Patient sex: M
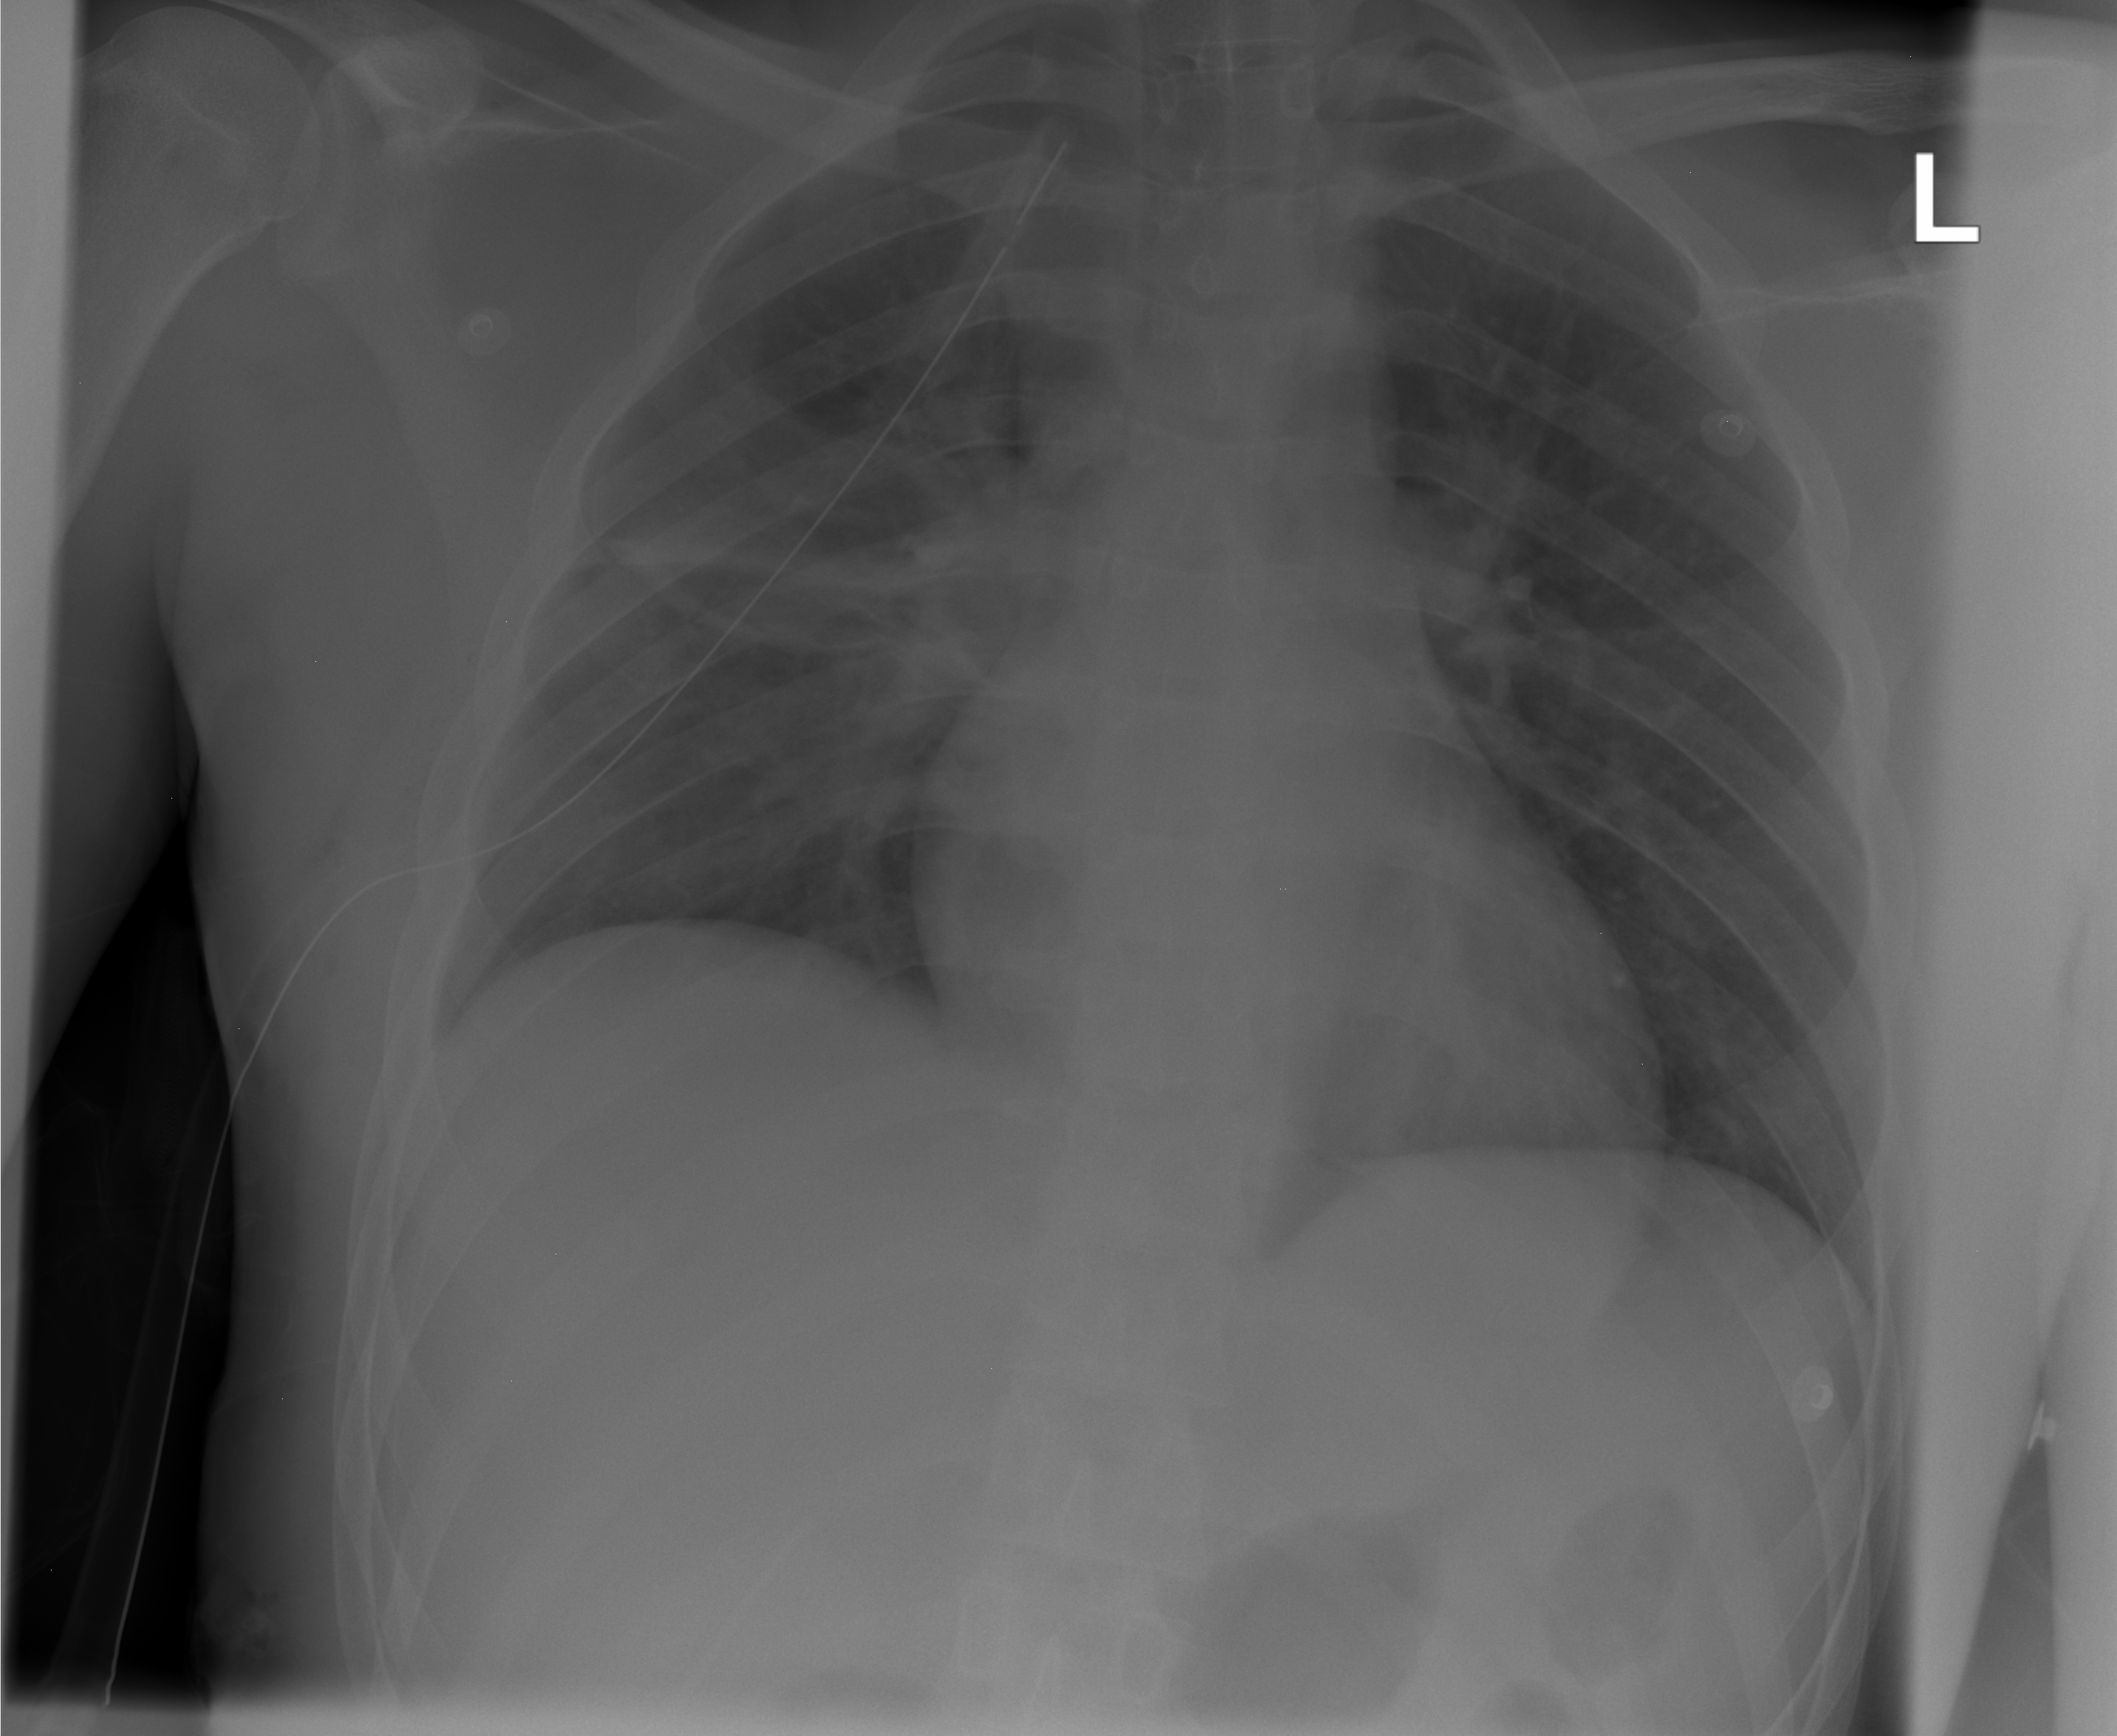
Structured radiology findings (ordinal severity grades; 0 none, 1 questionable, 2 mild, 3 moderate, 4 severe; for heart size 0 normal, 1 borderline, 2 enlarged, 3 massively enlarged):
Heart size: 0
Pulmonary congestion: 0
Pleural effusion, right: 0
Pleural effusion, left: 0
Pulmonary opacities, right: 0
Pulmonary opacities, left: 0
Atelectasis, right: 2
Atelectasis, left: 0